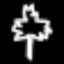
Label: leaf